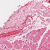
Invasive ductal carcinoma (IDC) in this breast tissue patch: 0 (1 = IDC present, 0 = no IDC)